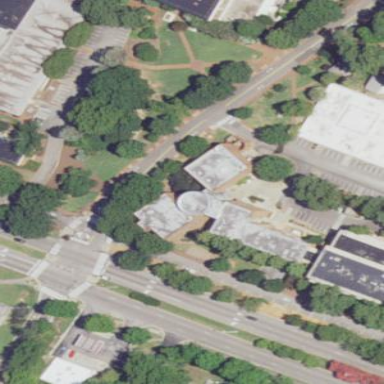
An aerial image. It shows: Commercial university building.